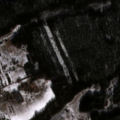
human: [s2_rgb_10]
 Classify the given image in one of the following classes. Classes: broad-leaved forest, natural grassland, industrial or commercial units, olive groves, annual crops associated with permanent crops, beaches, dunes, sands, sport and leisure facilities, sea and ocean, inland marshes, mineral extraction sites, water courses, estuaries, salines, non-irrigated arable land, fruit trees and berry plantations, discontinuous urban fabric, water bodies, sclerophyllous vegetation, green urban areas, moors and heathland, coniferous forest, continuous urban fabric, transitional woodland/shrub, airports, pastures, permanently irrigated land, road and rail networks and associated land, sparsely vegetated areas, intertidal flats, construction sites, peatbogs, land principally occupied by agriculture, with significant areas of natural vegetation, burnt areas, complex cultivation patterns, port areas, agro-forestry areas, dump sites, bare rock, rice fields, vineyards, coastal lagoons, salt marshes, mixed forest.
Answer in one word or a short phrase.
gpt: discontinuous urban fabric, complex cultivation patterns, coniferous forest, mixed forest